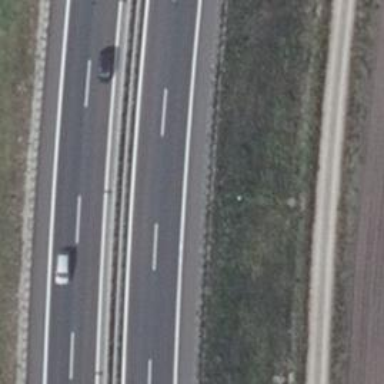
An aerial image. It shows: Trunk motorroad.